Question: Experience Manager (XPM) (user interface update for SDL Tridion 2011 SP1) lets administrators create Page Types, which have component presentations just like pages, but also add rules on how to create and allow additional content types.
For a given page type, I'd like to simplify an author's options by limiting content type choices.
I understand we can:
- <URL>'Staging'
'''
<div>
<!-- Start Region: {
title: "Promos",
allowedComponentTypes: [
{
schema: "tcm:2-42-8",
template: "tcm:2-43-32"
},
],
minOccurs: 1,
maxOccurs: 3
} -->
<!-- place the matching CPs here with template logic (e.g. TemplateBeginRepeat/ TemplateBeginIf with DWT) -->
</div>
'''
- -

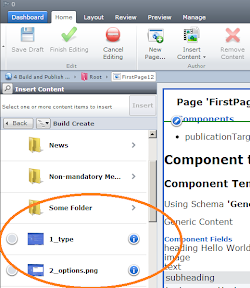
Answer: Alvin, you pretty much provided most of the options in your question. Another option, if a custom error message is desired or even finer level of control is to use the Event System. Subscribe to a Page's save event Initiated phase and write some validation code that throws an exception if an unwanted component presentation is on the page.
Since Page Types are really a combination of a page template, any metadata on the page and the types of component presentations on the page, we would need to check that we are dealing with the wanted page type and if encounter an CP that doesn't match what we desire, we can simply throw the exception. Here is some quick code:
'''
[TcmExtension("Page Save Events")]
public class PageSaveEvents : TcmExtension
{
public PageSaveEvents()
{
EventSystem.Subscribe<Page, SaveEventArgs>(ValidateAllowedContentTypes, EventPhases.Initiated);
}
public void ValidateAllowedContentTypes(Page p, SaveEventArgs args, EventPhases phases)
{
if (p.PageTemplate.Title != "My allowed page template" && p.MetadataSchema.Title != "My allowed page metadata schema")
{
if (!ValidateAllowedContentTypes(p))
{
throw new Exception("Content Type not allowed on a page of this type.");
}
}
}
private bool ValidateAllowedContentTypes(Page p)
{
string ALLOWED_SCHEMAS = "My Allowed Schema A; My Allowed Schema B; My Allowed Schema C; etc"; //to-do put these in a parameter schema on the page template
string ALLOWED_COMPONENT_TEMPLATES = "My Allowed Template 1; My Allowed Template 2; My Allowed Template 3; etc"; //to-do put these in a parameter schema on the page template
bool ok = true;
foreach (ComponentPresentation cp in p.ComponentPresentations)
{
if (!(ALLOWED_SCHEMAS.Contains(cp.Component.Schema.Title) && ALLOWED_COMPONENT_TEMPLATES.Contains(cp.ComponentTemplate.Title)))
{
ok = false;
break;
}
}
return ok;
}
}
'''